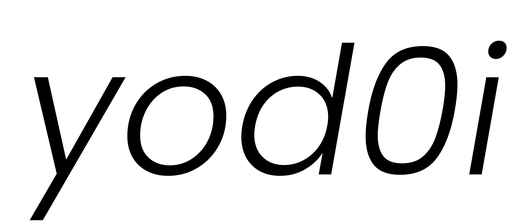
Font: Poppins-LightItalic